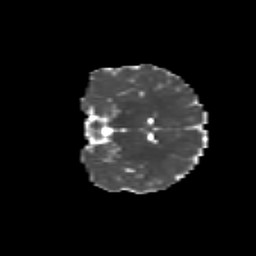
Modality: MD
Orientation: coronal
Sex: female
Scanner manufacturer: siemens
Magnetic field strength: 3 T
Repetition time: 5 s
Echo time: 0.071 s